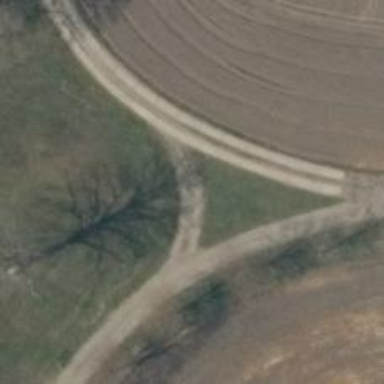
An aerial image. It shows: Gravel track with grade 3 tracktype.